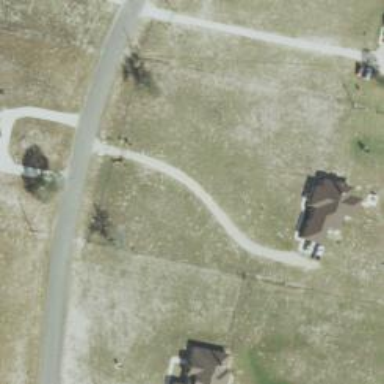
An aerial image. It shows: Driveway leading to service road.